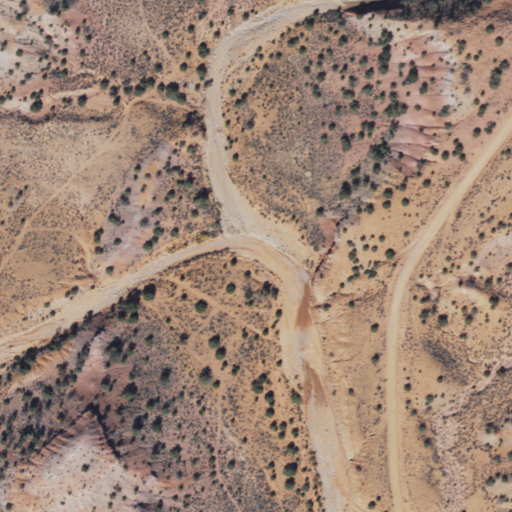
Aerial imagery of valley in Arizona named Boiling Over Wash containing only shrub